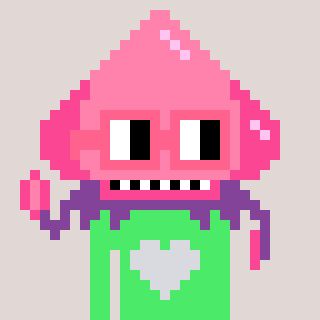
a pixel art character with square pink glasses, a squid-shaped head and a teal-colored body on a warm background